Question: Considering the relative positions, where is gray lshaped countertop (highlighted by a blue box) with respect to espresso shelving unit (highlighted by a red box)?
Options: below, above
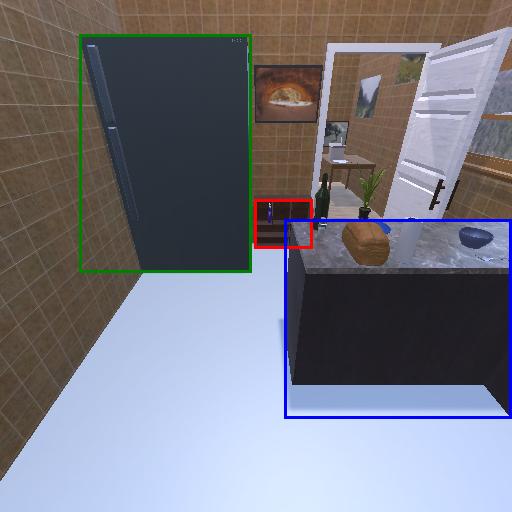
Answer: below